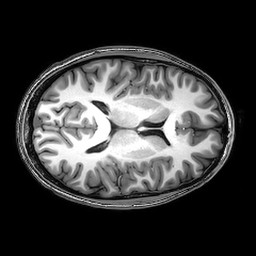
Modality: T1w
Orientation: axial
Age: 22
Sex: male
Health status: healthy
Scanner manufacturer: philips
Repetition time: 0.008243 s
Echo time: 0.00378 s